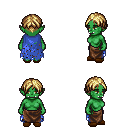
a pixel art fantasy rpg character, female body template, orc, green skin, blue tattered cape, robe skirt, blonde parted hairstyle, brown slippers, four views (front, back, left, right), 2x2 character sprite sheet, small pixel art, hard edges, no anti-aliasing